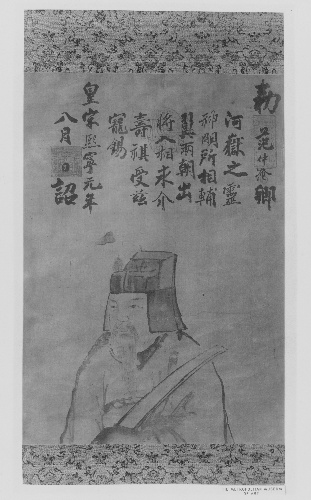
Artist: Unidentified artist
Object type: Hanging scroll
Classification: Paintings
Medium: Hanging scroll; ink and color on silk
Culture: China
Period: Ming (1368–1644) or Qing (1644–1911) dynasty
Dimensions: 26 x 18 in. (66 x 45.7 cm)
Department: Asian Art
Credit line: John Stewart Kennedy Fund, 1913
Accession year: 1913
Repository: Metropolitan Museum of Art, New York, NY
Tags: Men|Portraits